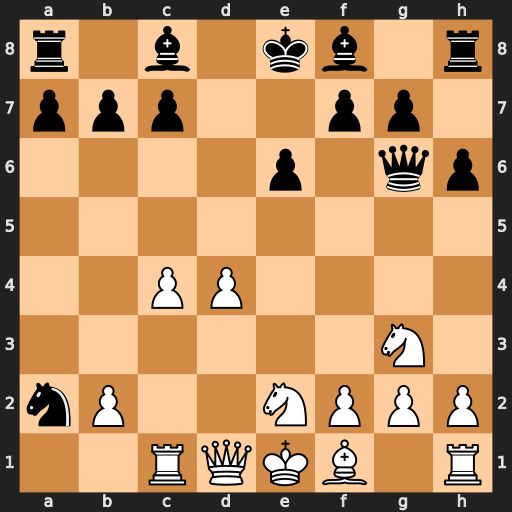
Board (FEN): r1b1kb1r/ppp2pp1/4p1qp/8/2PP4/6N1/nP2NPPP/2RQKB1R
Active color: w
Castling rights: Kkq
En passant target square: -
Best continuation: Qa4+ Bd7 Qxa2